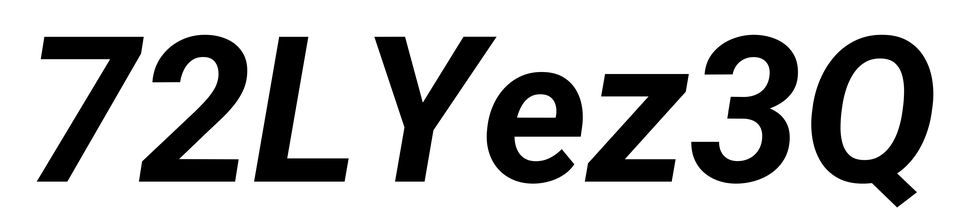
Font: Roboto-Italic_Bold_Italic